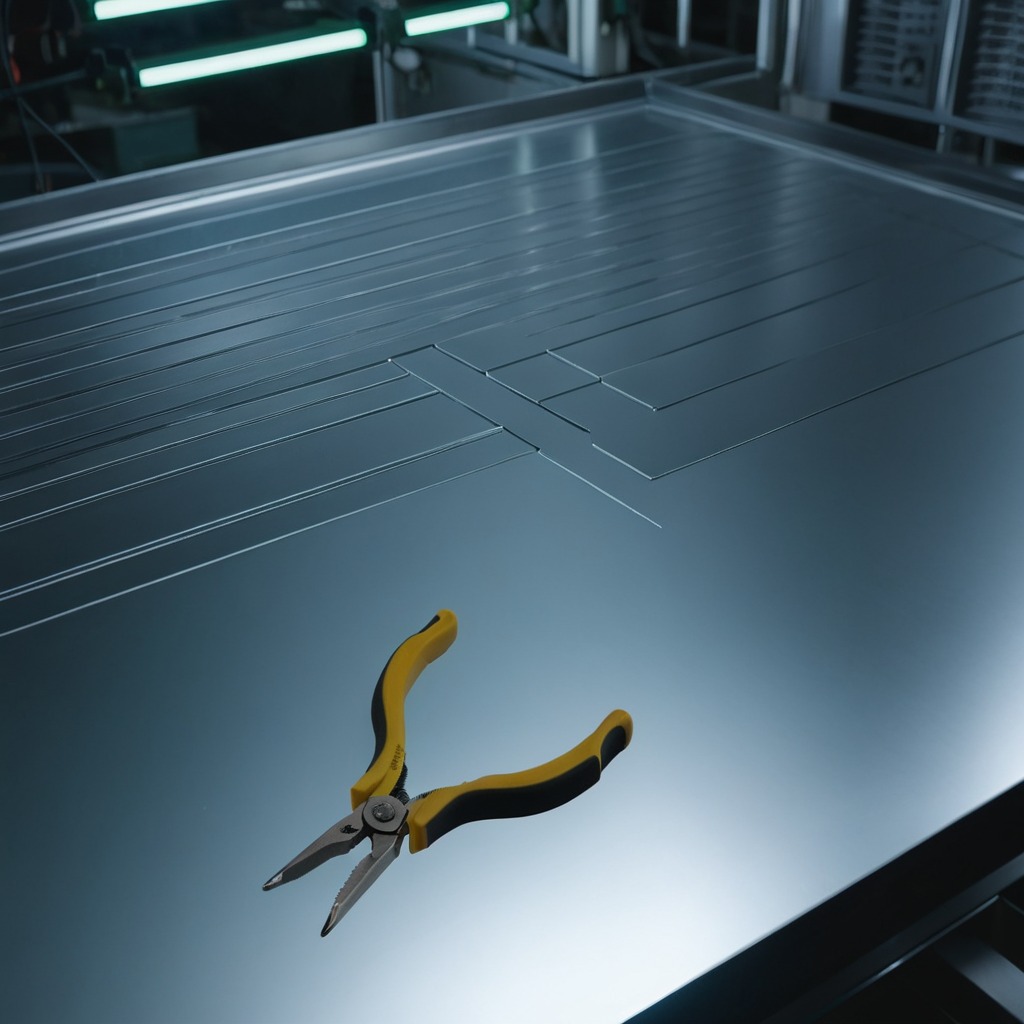
A plier is lying on a metal table in a machine shop under fluorescent lights.